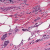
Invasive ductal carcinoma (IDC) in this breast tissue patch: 1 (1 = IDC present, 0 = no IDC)